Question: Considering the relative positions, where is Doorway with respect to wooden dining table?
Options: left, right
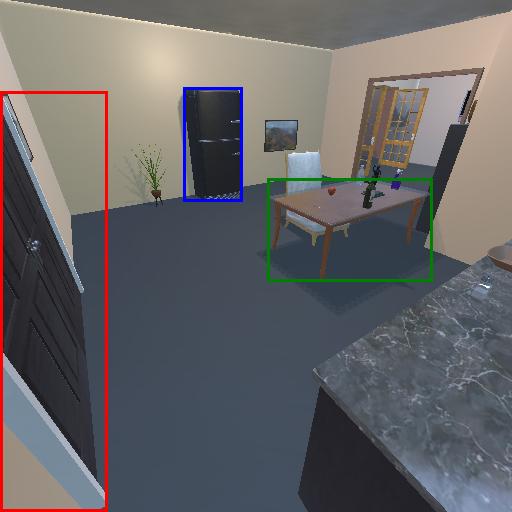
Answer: left